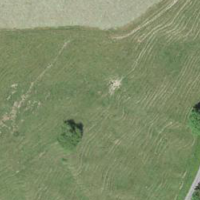
EUNIS habitat code: 24
Species observed at this site:
Melanargia galathea